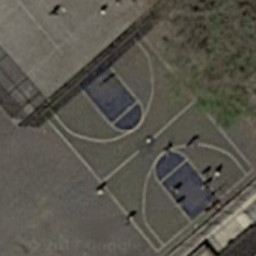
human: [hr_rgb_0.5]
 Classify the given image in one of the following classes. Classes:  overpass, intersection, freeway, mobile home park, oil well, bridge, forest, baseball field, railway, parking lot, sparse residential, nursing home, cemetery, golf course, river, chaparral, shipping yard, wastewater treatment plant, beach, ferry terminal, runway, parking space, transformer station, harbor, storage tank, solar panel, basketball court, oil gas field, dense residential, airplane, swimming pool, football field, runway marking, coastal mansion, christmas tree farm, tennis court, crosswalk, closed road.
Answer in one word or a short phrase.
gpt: basketball court